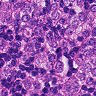
Metastatic tissue present: yes